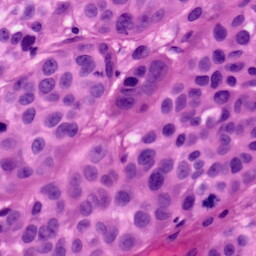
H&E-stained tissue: Skin